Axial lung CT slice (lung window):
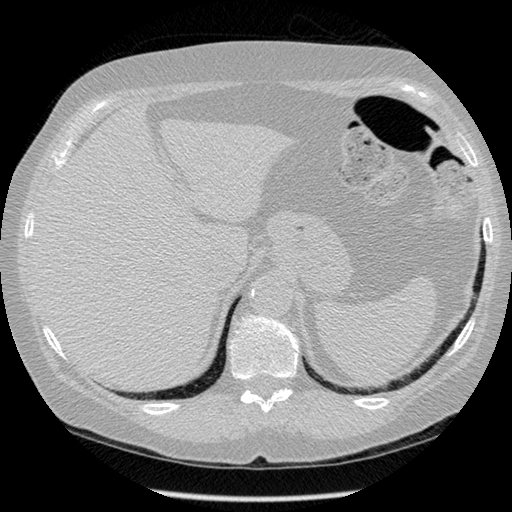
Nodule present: no